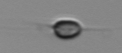
Label: Acanthoica_quattrospina